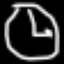
Label: clock